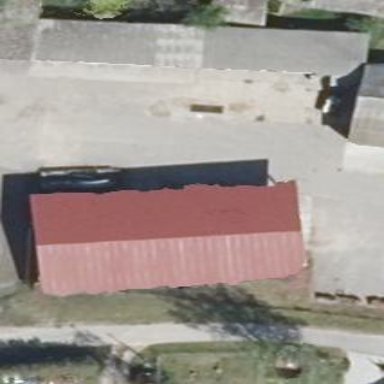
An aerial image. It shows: Gabled red roof on farm auxiliary building. The roof is oriented along the structure.